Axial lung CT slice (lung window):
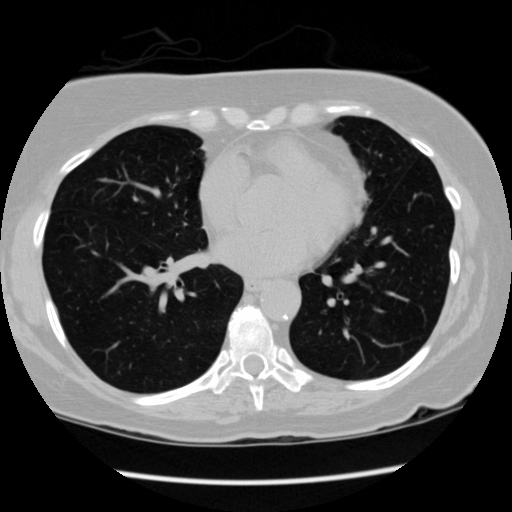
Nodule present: no